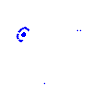
Particle: pion